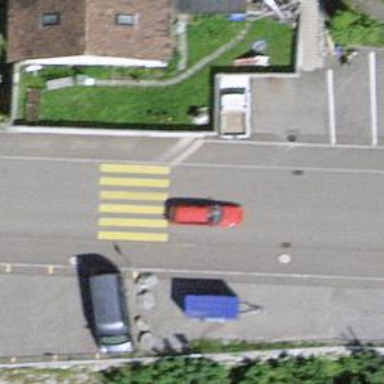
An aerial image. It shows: Marked zebra crossing on the road.